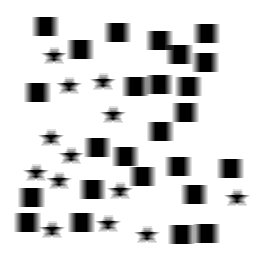
Squares: 25
Triangles: 0
Stars: 13
Total shapes: 38